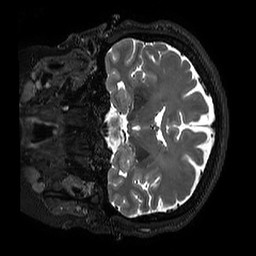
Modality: T2w
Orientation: coronal
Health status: ill
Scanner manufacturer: philips
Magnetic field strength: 3 T
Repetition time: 2.5 s
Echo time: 0.331 s